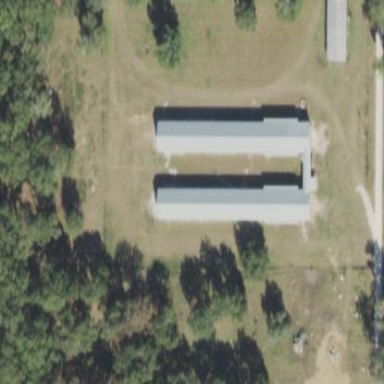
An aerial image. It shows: Poultry farmyard.